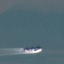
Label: SeaLake